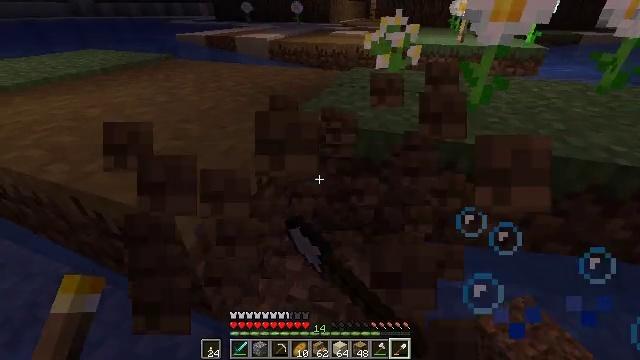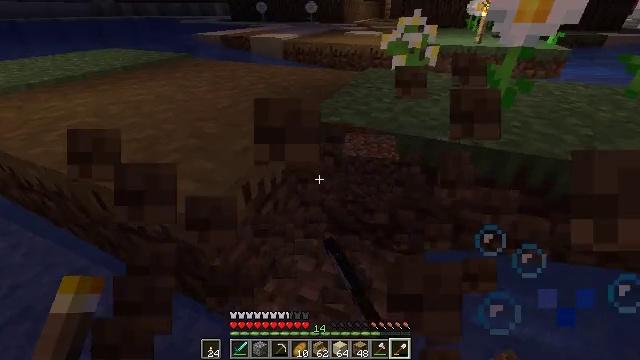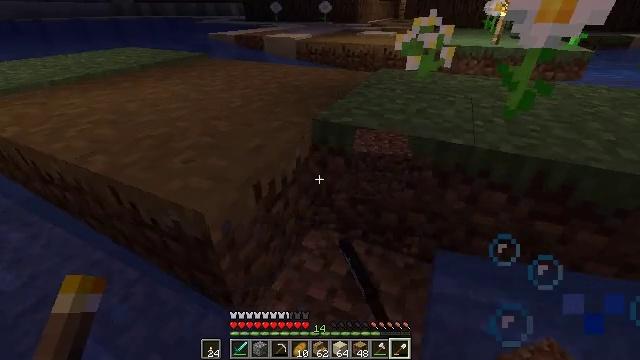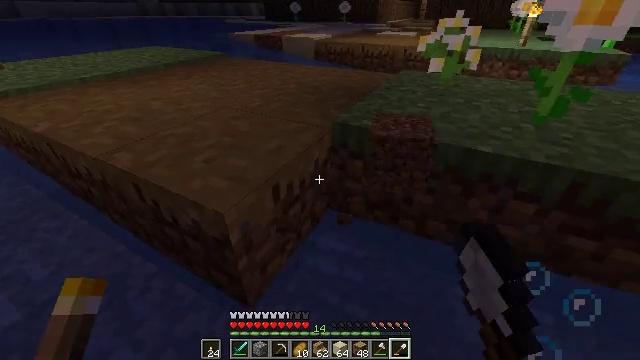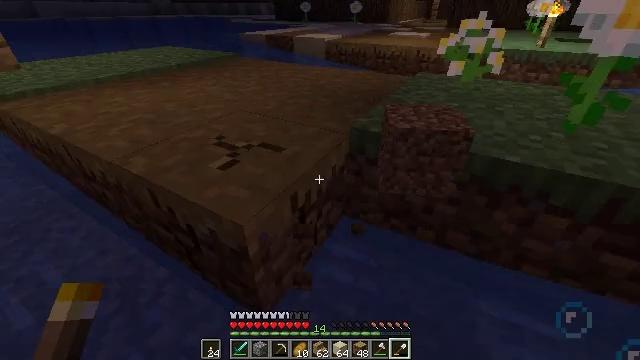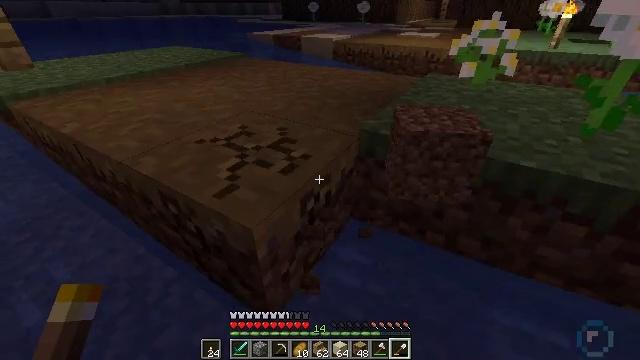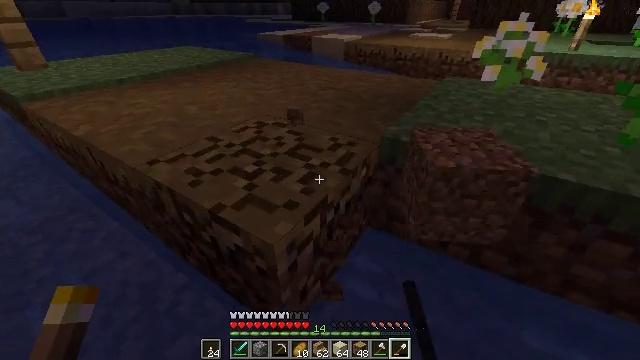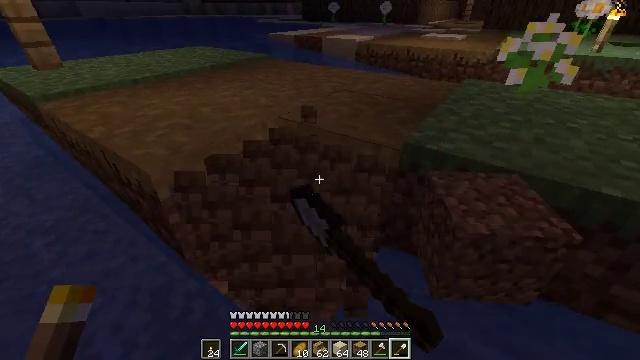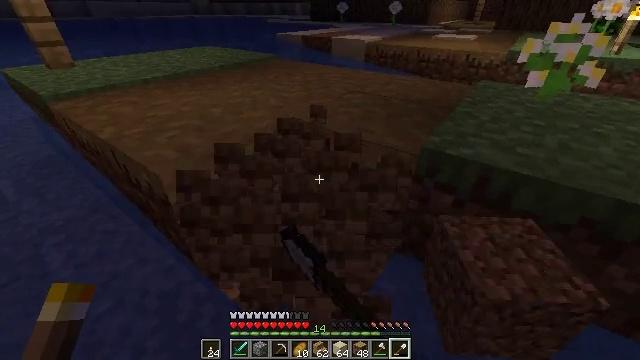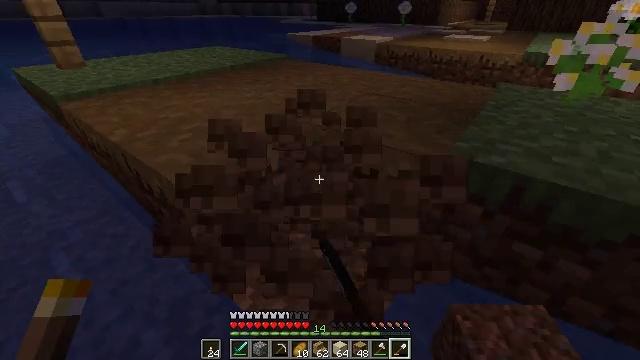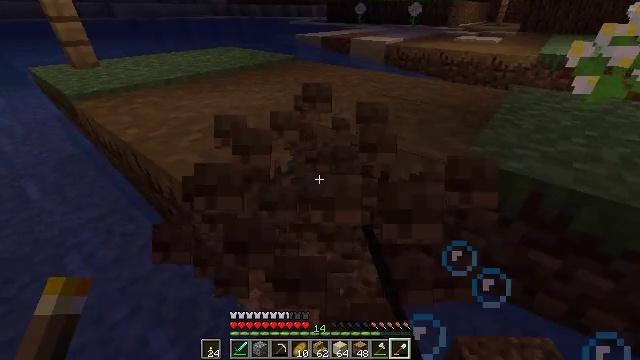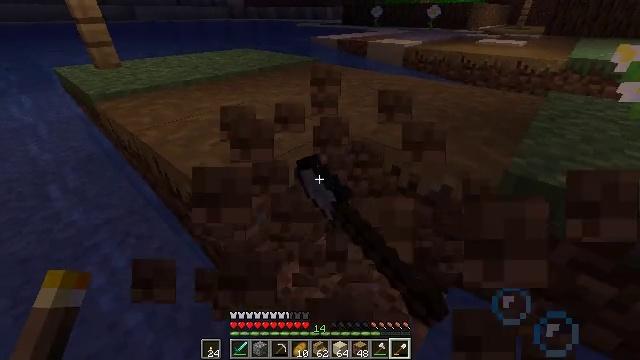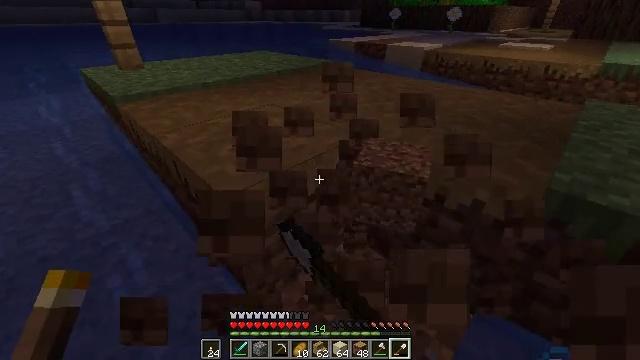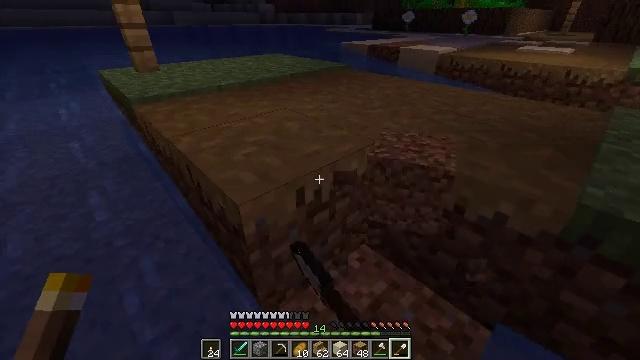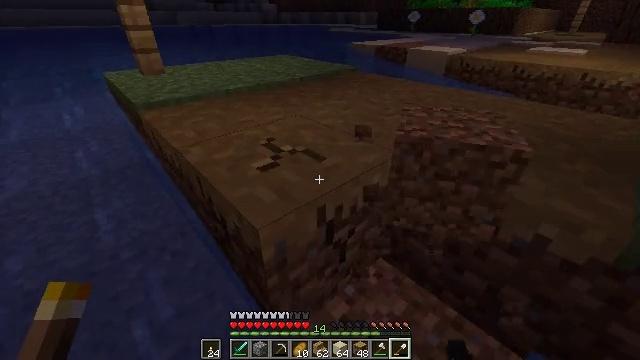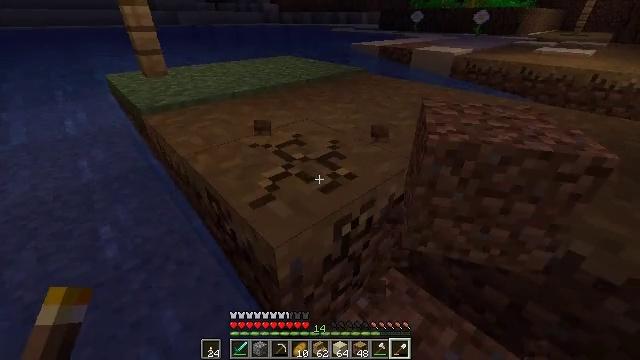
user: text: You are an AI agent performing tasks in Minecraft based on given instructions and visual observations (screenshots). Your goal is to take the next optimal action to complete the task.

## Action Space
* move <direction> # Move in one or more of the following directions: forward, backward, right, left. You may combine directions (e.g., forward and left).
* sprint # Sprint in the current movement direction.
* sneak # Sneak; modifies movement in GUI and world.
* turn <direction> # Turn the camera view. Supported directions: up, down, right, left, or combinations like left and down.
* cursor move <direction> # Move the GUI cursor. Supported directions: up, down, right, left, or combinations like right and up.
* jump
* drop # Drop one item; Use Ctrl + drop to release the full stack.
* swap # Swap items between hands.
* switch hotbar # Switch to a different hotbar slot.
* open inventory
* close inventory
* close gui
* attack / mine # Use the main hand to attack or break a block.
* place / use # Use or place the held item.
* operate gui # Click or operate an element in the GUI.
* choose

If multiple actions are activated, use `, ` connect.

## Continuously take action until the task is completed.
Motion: motion action
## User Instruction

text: Mine the grass path to create a new path.
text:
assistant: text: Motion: turn left, attack / mine
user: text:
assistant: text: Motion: move forward and move left, turn left, attack / mine
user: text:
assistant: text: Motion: move forward and move left, turn left, attack / mine
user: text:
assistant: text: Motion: move forward and move left, turn left, attack / mine
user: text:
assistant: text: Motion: move forward and move left, turn left, attack / mine
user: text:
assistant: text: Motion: move forward and move left, turn left, attack / mine
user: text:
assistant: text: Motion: move forward and move left, turn left, attack / mine
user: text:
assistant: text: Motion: move forward and move left, turn left, attack / mine
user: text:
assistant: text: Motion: move forward and move left, turn left, attack / mine
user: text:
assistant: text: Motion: move forward and move left, turn left, attack / mine
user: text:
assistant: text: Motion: move forward and move left, turn left, attack / mine
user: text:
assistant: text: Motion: move forward and move left, turn left, attack / mine
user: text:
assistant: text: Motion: move forward and move left, turn left, attack / mine
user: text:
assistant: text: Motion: move forward and move left, attack / mine
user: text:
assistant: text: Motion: move forward and move left, attack / mine
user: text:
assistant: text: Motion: move forward and move left, attack / mine
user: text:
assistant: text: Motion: move forward and move left, turn left, attack / mine
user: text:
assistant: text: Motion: move forward and move left, attack / mine
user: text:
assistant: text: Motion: move forward and move left, attack / mine
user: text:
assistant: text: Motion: move forward and move left, attack / mine
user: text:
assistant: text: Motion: move forward and move left, attack / mine
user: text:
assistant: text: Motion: move forward and move left, attack / mine
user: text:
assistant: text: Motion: move forward and move left, attack / mine
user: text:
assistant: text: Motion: move forward and move left, attack / mine
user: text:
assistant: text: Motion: move forward and move left, attack / mine
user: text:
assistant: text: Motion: move forward and move left, attack / mine
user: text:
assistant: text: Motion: move forward and move left, attack / mine
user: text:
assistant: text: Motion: move forward and move left, turn left, attack / mine
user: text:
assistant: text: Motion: move forward and move left, attack / mine
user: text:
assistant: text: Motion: move forward and move left, attack / mine